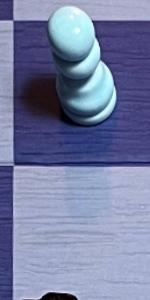
Label: Empty